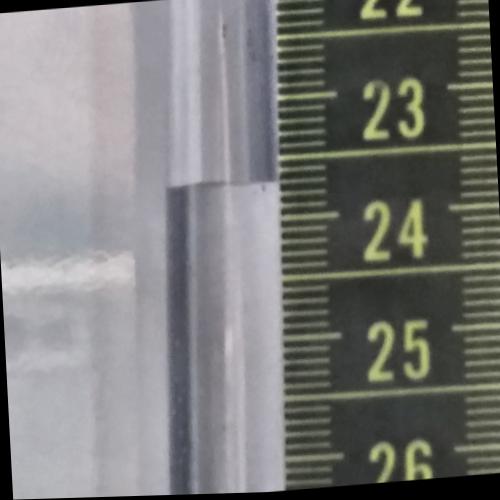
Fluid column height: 23.7 cm